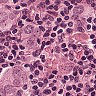
Metastatic tissue present: yes